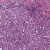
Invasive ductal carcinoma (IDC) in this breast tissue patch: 1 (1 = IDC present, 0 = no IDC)